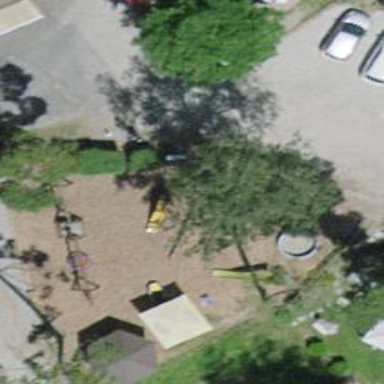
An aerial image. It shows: Playground area for leisure land.